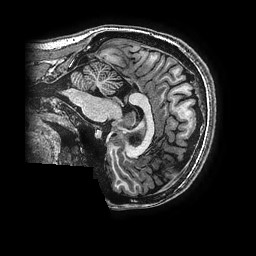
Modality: T1w
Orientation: sagittal
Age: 26
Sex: female
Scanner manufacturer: ge
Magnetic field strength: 3 T
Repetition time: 0.00766 s
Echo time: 0.003476 s